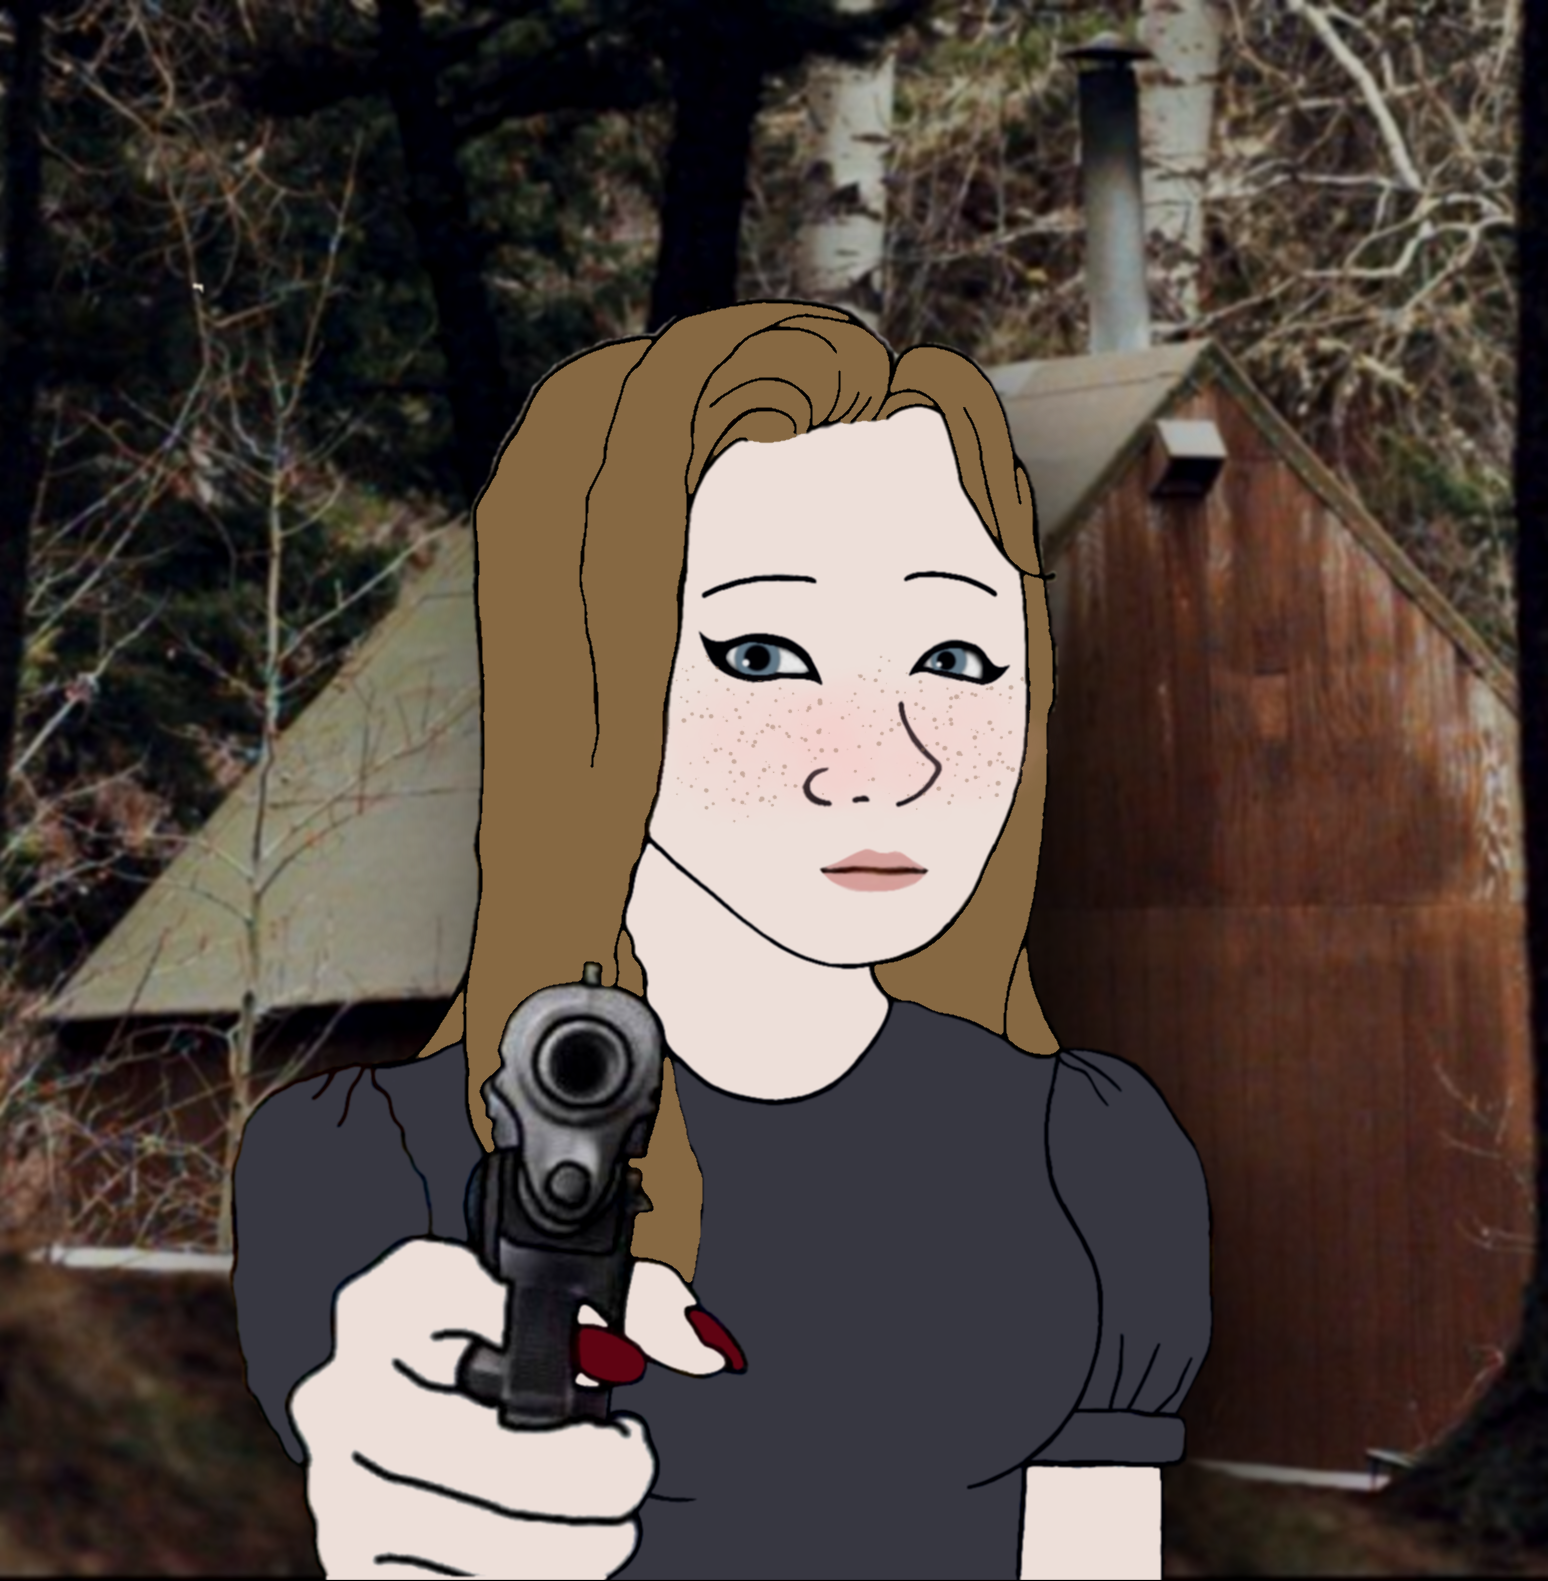
Label: 5_Wojak_with_Background